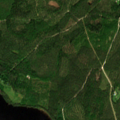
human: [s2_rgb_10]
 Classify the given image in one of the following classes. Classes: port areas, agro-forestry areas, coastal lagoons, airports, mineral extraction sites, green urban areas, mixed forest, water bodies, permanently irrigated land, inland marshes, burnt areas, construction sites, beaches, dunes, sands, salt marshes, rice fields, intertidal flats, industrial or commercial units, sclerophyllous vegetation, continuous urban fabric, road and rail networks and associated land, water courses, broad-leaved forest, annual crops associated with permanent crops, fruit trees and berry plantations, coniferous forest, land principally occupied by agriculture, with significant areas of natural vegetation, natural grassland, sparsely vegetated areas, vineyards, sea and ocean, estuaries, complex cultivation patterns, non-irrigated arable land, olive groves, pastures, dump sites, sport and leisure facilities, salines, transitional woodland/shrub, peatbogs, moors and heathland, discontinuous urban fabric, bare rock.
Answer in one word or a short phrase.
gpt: coniferous forest, mixed forest, water bodies